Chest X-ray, PA view. Patient: 16 years old, sex M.
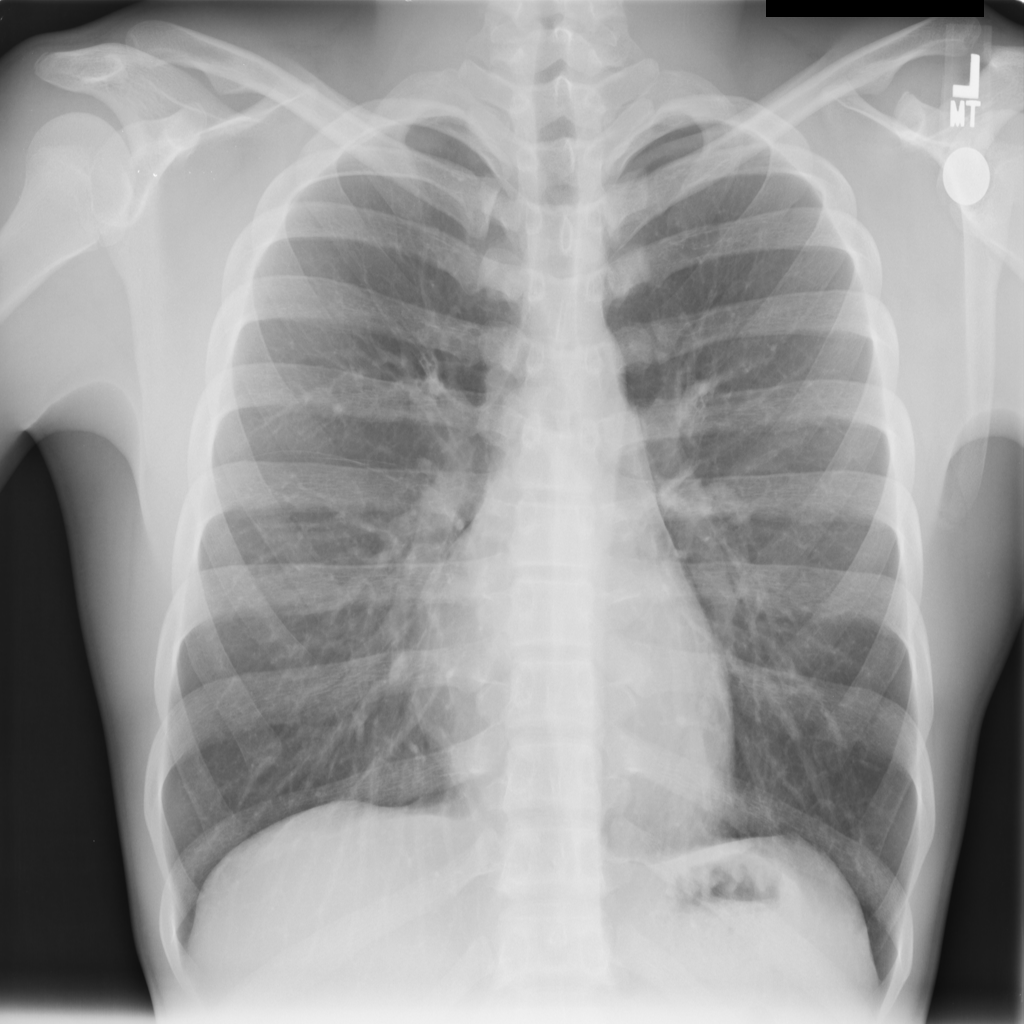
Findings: No Finding